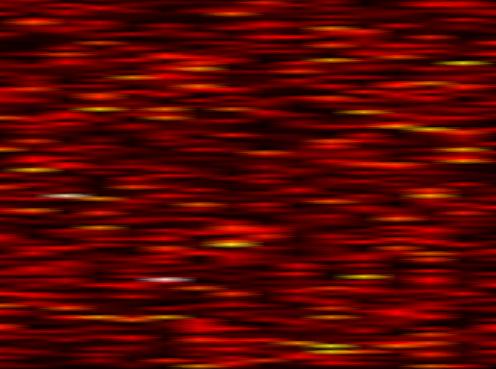
Label: WOLA